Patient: sex F, age 65
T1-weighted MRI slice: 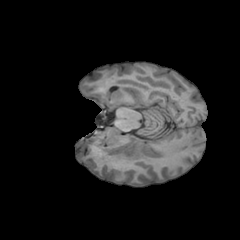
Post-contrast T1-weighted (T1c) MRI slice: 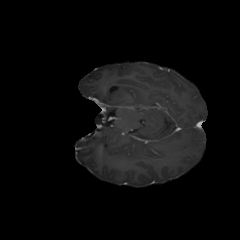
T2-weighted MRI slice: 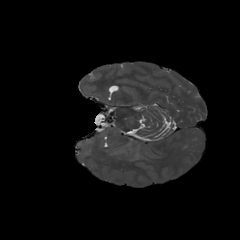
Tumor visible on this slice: no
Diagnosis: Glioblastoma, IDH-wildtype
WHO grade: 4